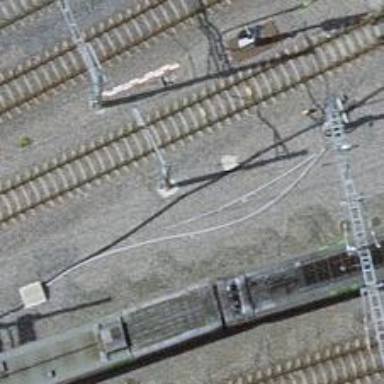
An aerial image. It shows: Single-track railway with electrified contact lines.